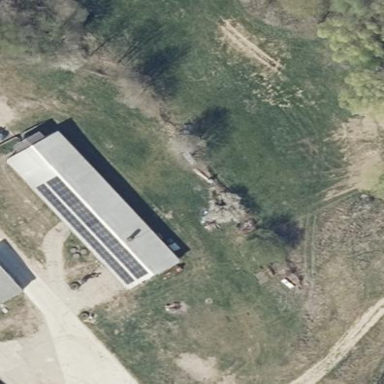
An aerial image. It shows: Rural barn.